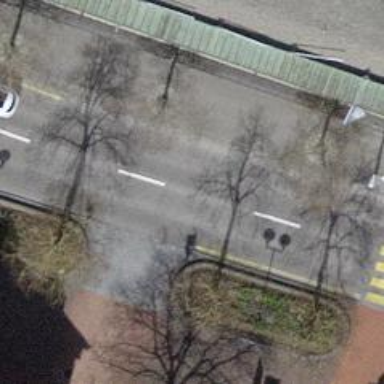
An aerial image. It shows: Pedestrian road with paving stones.